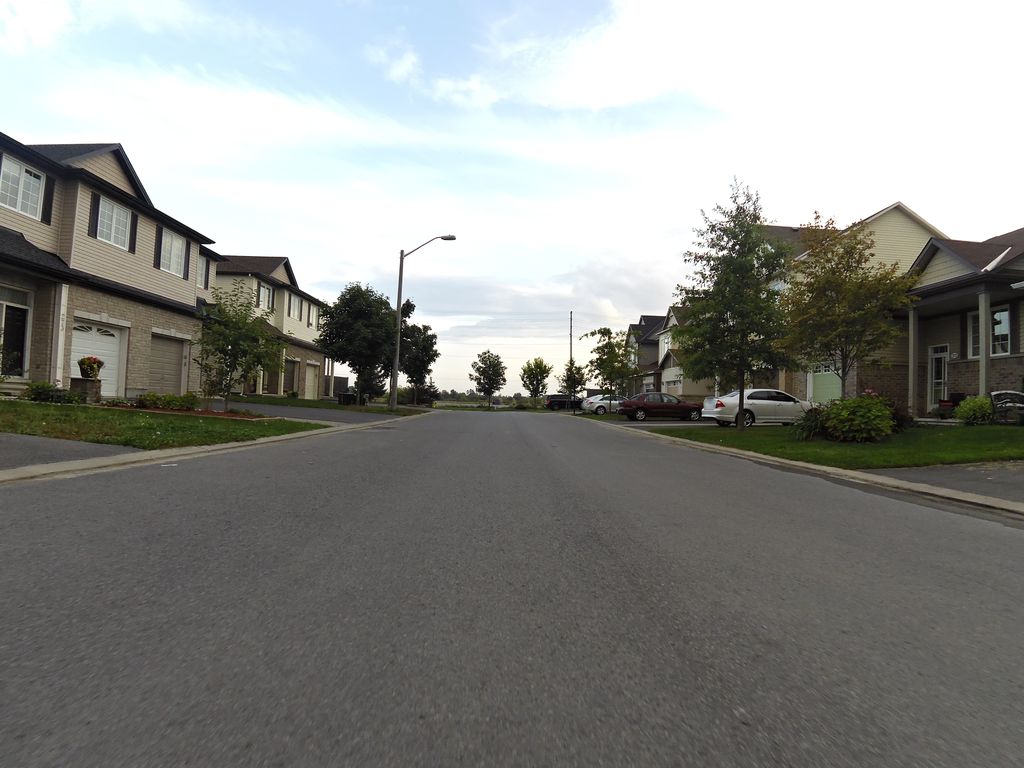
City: ottawa-gatineau